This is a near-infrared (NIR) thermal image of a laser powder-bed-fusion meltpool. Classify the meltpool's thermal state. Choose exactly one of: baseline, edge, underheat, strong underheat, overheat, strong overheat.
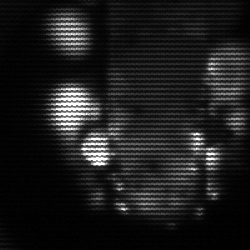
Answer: strong underheat